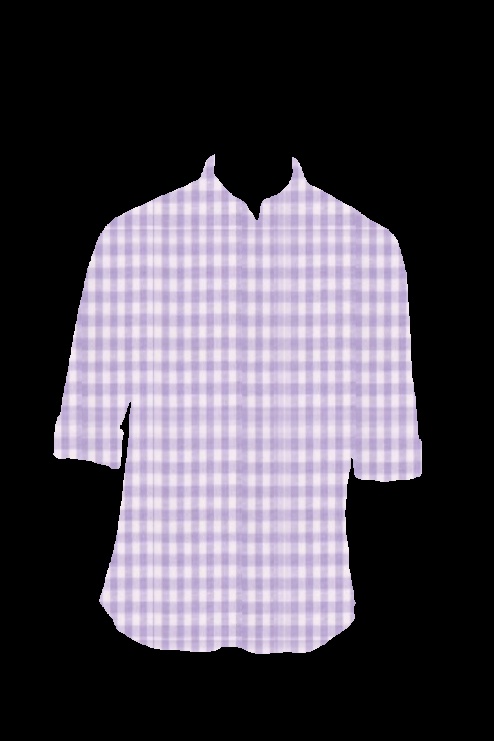
purple gingham button up tee